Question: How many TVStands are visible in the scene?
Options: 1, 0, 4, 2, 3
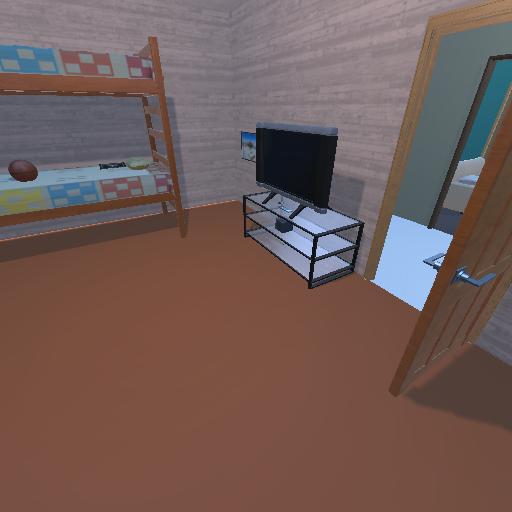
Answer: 1